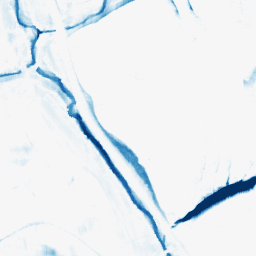
Category: morphological
Decomposition family: morphological_rect
Decomposition parameters: operation: closing
width: 10
height: 20
Upsampling method: quintic
Upsampling parameters: scale: 4
Upsampling scale: 4